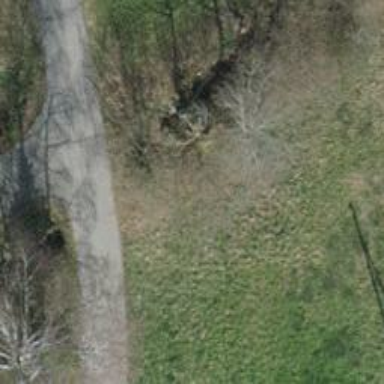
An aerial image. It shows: Culvert tunnel.